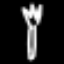
Label: fork